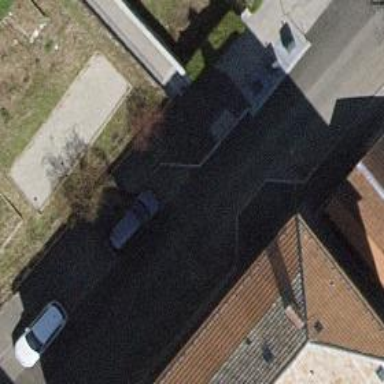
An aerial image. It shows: Steps with asphalt surface that includes ramp.